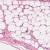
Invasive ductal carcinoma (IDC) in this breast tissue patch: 1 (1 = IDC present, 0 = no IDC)